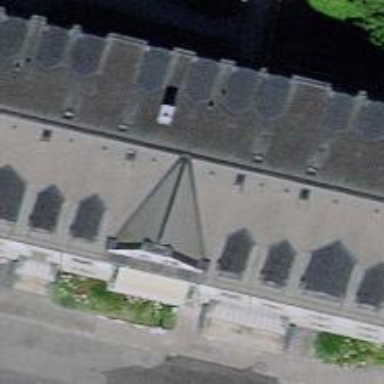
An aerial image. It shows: Building with gabled roof oriented across.